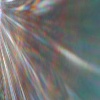
Label: sunburn